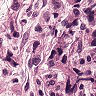
Metastatic tissue present: yes